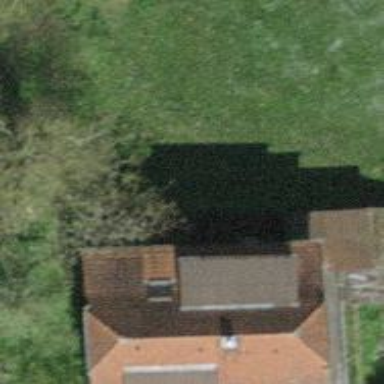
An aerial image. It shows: Residential building.